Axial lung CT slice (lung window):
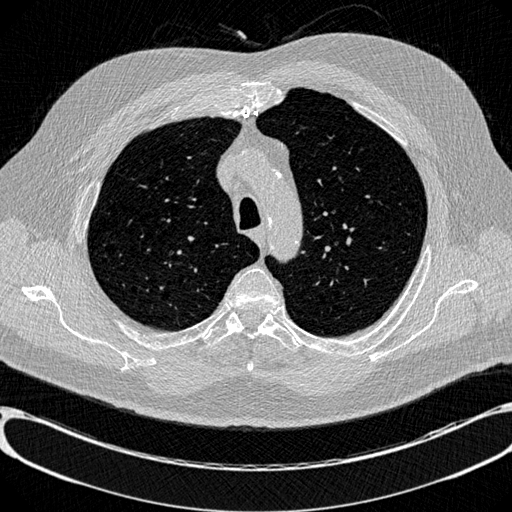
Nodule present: no